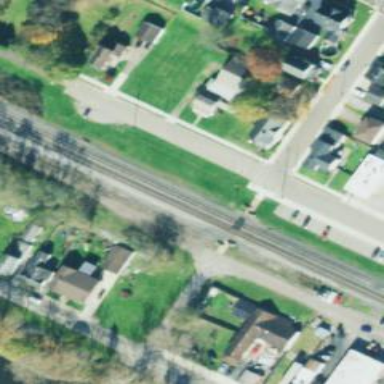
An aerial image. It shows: Railway crossing.